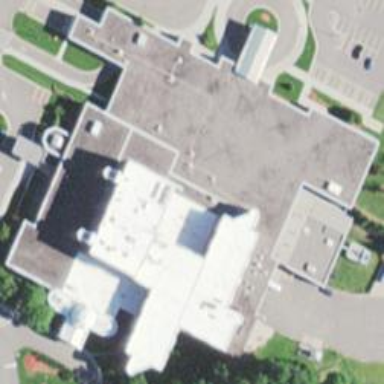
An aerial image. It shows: Hospital building.